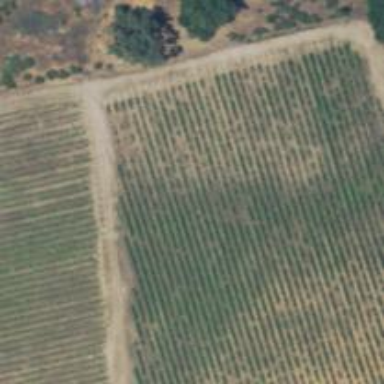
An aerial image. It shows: Vineyard with grape crops.